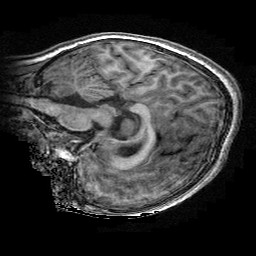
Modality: T1w
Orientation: sagittal
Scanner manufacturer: ge
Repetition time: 0.008096 s
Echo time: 0.00318 s